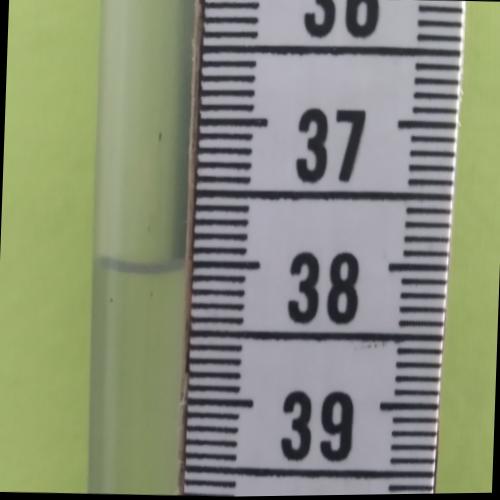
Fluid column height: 38.0 cm